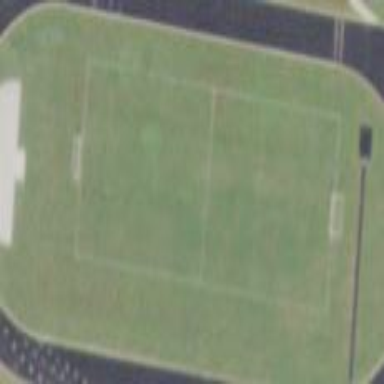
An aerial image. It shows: Soccer pitch designated for leisure and sports activities.